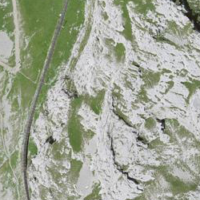
EUNIS habitat code: 31
Species observed at this site:
Pyrrhocorax graculus
Prunella collaris
Regulus regulus